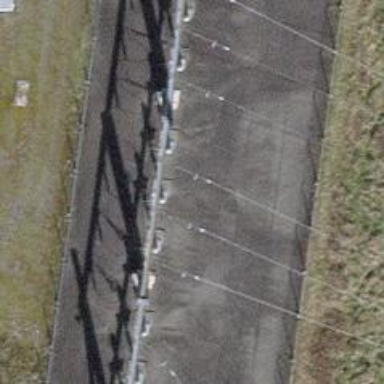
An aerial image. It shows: Insulator used in power systems.